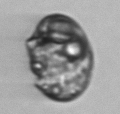
Label: Proterythropsis